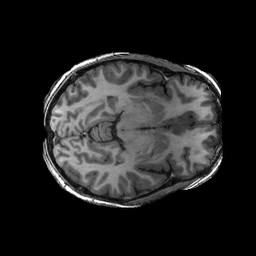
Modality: T1w
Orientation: axial
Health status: ill
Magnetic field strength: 3 T